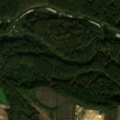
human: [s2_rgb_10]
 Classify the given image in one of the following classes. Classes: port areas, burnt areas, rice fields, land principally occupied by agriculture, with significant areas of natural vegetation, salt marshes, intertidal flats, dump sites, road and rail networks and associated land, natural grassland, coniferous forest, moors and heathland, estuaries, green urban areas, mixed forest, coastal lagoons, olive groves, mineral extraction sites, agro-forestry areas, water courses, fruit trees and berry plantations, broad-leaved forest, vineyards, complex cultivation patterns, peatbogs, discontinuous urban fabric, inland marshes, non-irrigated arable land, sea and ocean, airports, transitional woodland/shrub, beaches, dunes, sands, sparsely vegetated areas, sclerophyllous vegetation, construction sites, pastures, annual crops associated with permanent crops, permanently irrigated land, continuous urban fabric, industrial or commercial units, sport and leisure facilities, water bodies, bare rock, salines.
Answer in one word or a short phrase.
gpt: mineral extraction sites, non-irrigated arable land, complex cultivation patterns, broad-leaved forest, water courses